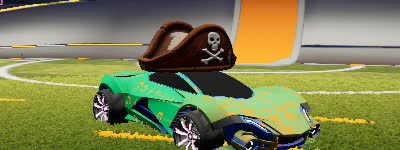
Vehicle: werewolf